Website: lowes
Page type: payment
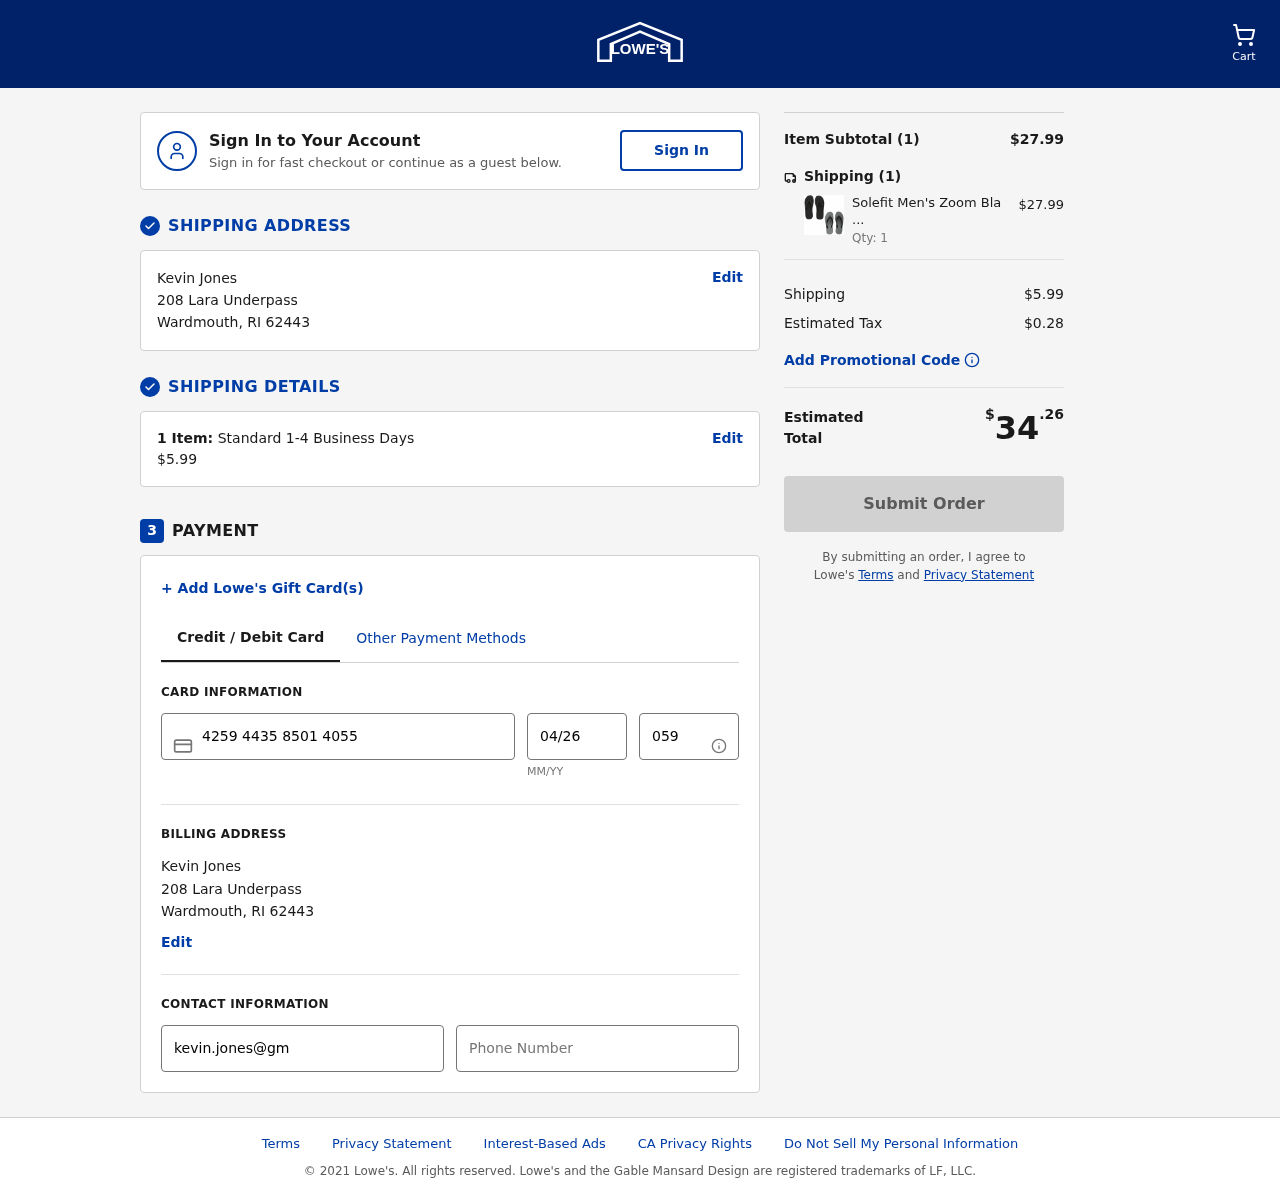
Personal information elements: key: PII_CARD_CVV
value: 059
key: PII_CARD_EXPIRY
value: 04/26
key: PII_CARD_NUMBER
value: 4259 4435 8501 4055
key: PII_CITY
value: Wardmouth
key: PII_EMAIL
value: kevin.jones@gmail.com
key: PII_FULLNAME
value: Kevin Jones
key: PII_PHONE
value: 4737168210
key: PII_POSTCODE
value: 62443
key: PII_STATE_ABBR
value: RI
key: PII_STREET
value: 208 Lara Underpass
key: PII_FULLNAME2
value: Kevin Jones
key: PII_STREET2
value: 208 Lara Underpass
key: PII_CITY2
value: Wardmouth
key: PII_STATE_ABBR2
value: RI
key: PII_POSTCODE2
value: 62443
Product elements: key: PRODUCT1_NAME
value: Solefit Men's Zoom Black & Olive Flip-Flops Pack of 2-6 UK (40 EU) (SLFT-0101-0106)
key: PRODUCT1_PRICE
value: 27.99
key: PRODUCT1_QUANTITY
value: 1
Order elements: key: ORDER_NUM_ITEMS
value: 1
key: ORDER_SHIPPING_COST
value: $5.99
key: ORDER_NUM_ITEMS2
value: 1
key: ORDER_SUBTOTAL
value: $27.99
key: ORDER_NUM_ITEMS3
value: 1
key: ORDER_SHIPPING_COST2
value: $5.99
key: ORDER_TAX
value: $0.28
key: ORDER_TOTAL
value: $34.26